Question: I have a data model for Formula 1 races with 3 entities:
- - -

If I generate 'NSManagedObject' subclasses to represent these entities, the code generated doesn't represent at all this design:
- 'NSManagedObject'- - 'NSManagedObject'
Is this the expected behaviour? Am I supposed to fix the code generated by Xcode? Am I missing something?
BTW, I'm using Xcode 4.3.3
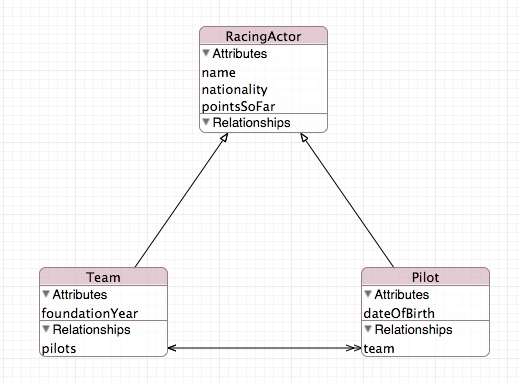
Answer: Core Data at the core is an object relational mapping library. Long time ago it was called Entreprise Object Framework, part of WebObjects.
So yes, the base object for any persistant object managed by Core Data is 'NSManagedObject', and you can do whatever you want with them.
In your example, Team and Pilot will share a common table, and you'll be able to use queries to retrieve Teams and Pilots at once. That's the idea.
The Objective-C inheritance tree (if you use custom classes) can mirror the model you defined, but it doesn't need to. You can create a custom 'RacingActor' class, use it as a base class for custom 'Team' and 'Pilot' classes, or you can tell the model to use 'RacingActor' for 'Team' and 'Pilot' objects. You can even define a completely unrelated base class (provided 'NSManagedObject' is a parent, directly or indirectly) for 'Team' and / or 'Pilot' if you want to.
You are then free to implement the specific behaviors you need in your business logic, either in controllers or in custom data classes.